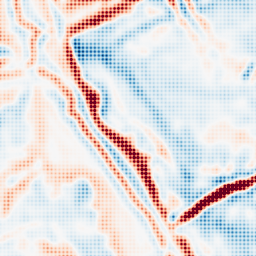
Category: multiscale
Decomposition family: log
Decomposition parameters: sigma: 5
Upsampling method: sinc_blackman
Upsampling parameters: scale: 8
kernel_size: 8
Upsampling scale: 8